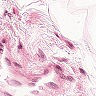
Metastatic tissue present: no